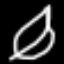
Label: leaf